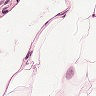
Metastatic tissue present: no